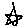
Label: star